Question: I converted a Subversion repository to Mercurial, using the Convert extension. When I look at the new repository with Tortoise HG, I see in each changeset the corresponding source path and revision (see image).
Is there a way to write those two out to the console? Ideally I'd like an output like this:
'''
hg:1147 svn:trunk@7201
hg:1146 svn:trunk@7200
...
'''
I know that I can use 'hg log' with the template option to customize the output, but don't know how to get the Subversion source path/revision.
It looks like the way I wanted to go is not possible. The svn source path/revision is in a field called 'extras' within the changeset (thanks @Ry4en) and neither 'hg log' nor 'hg export' output this value. What I will try now is to use the file '.hg/shamap' in combination with
'''
hg log --template 'hg:{rev} nodeid:{node}'
'''
To map the Mercurial revision to the SVN source path/revision.
My Mercurial version is 1.4.3.
With Mercurial 1.7.1 it's possible to use this command (thanks @ Wim Coenen): 'hg log --template {node}
{extras}
'
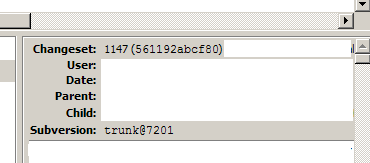
Answer: It's tucked away in a field named 'extras' on the changeset, and I don't believe there is a log template entry for it. It might show up in a 'hg export' from which you could grep it, and it's certainly available programmatically, but I don't think there's a '--template' way to get it.